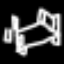
Label: bed